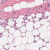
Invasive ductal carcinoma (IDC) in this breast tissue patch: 0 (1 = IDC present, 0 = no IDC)